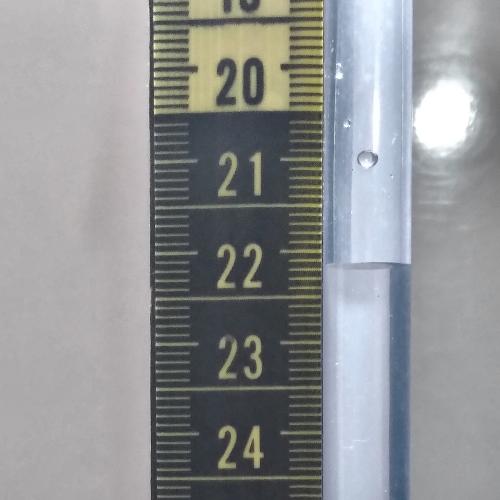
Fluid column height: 22.2 cm